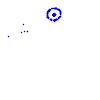
Particle: pion